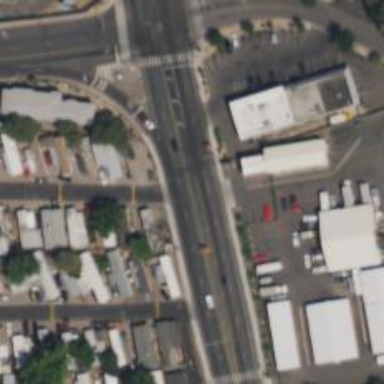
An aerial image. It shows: Secondary road with separate asphalt sidewalk.